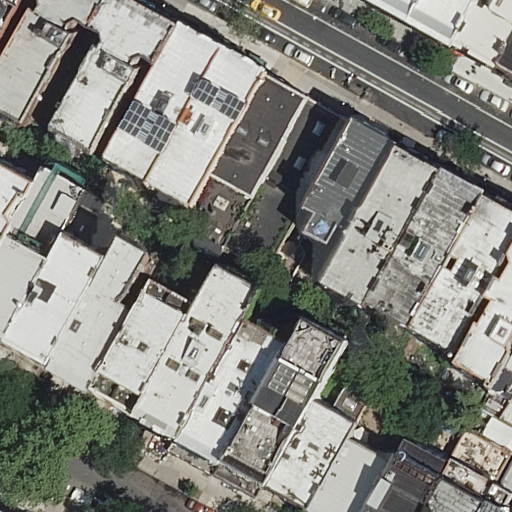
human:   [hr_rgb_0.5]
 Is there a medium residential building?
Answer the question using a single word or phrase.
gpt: yes

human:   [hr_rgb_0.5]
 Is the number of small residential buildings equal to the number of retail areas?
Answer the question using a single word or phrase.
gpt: no

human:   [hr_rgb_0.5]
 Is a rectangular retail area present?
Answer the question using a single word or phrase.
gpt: yes

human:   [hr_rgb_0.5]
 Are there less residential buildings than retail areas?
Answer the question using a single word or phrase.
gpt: no

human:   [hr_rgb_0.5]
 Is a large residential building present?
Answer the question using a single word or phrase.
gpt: no

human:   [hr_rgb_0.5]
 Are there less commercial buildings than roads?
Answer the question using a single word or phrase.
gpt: yes

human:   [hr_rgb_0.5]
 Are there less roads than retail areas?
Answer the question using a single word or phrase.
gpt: no

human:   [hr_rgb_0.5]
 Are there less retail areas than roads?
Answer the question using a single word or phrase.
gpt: yes

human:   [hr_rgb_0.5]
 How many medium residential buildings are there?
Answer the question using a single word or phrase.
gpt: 24

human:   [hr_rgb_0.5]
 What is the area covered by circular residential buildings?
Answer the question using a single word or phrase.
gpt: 0m2

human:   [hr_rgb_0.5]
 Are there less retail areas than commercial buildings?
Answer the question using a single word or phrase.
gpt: no

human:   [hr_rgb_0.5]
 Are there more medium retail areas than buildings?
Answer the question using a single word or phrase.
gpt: no

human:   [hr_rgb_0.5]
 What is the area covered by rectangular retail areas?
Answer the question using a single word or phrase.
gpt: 40m2

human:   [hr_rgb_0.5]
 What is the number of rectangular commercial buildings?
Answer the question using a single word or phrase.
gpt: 0

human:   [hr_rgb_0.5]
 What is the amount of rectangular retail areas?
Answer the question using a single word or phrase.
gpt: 1

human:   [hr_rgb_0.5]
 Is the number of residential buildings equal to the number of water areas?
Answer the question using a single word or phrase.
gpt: no

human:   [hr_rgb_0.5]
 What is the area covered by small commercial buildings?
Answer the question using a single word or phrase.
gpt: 0m2

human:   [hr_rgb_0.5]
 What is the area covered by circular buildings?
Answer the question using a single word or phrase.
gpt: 0m2

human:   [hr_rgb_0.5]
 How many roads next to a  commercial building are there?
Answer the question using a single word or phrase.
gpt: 0

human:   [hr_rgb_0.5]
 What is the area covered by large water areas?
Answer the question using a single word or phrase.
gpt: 0m2

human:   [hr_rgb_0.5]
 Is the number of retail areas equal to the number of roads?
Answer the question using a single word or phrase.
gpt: no

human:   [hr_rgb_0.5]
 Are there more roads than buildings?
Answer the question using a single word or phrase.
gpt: no

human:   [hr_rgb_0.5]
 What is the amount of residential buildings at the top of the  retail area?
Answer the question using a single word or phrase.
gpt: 9

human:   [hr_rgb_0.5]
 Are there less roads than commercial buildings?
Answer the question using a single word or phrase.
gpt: no

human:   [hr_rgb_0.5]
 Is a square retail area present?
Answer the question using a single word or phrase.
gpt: no

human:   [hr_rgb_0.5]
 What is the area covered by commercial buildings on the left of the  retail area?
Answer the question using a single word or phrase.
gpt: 0m2

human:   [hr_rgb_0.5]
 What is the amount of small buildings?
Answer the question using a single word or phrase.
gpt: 8

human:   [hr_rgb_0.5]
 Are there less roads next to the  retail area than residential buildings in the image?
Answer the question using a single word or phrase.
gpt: yes

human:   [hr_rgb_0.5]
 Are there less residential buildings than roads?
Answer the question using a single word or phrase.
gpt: no

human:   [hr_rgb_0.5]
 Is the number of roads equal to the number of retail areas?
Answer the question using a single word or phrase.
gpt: no

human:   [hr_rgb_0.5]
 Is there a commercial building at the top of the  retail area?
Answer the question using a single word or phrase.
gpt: no

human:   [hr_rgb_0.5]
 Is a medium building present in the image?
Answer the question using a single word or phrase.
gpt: yes

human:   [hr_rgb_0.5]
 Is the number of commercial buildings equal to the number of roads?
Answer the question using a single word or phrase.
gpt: no

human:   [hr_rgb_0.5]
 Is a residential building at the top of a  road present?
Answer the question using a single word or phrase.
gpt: yes

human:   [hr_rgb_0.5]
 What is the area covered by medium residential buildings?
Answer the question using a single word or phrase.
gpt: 6360m2

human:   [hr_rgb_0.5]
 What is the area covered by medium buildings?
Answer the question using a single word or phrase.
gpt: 6360m2